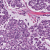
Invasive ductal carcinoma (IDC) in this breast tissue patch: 1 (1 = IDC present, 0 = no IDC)